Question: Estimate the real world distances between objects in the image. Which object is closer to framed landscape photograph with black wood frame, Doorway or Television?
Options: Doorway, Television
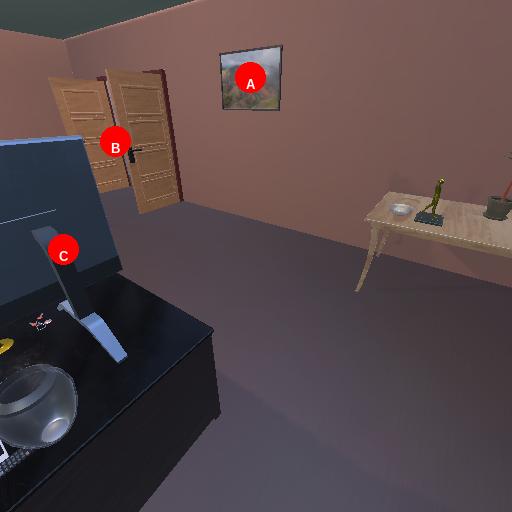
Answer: Doorway